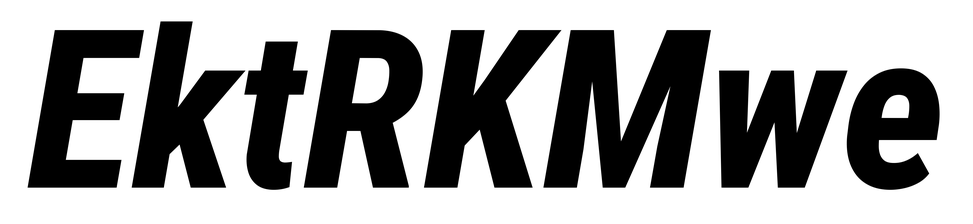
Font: Roboto-Italic_Condensed_ExtraBold_Italic